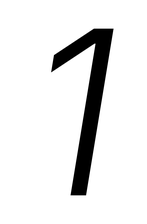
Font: Inter-Italic_Light_Italic